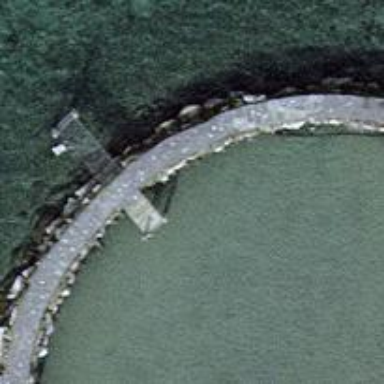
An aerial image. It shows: Man-made pier.